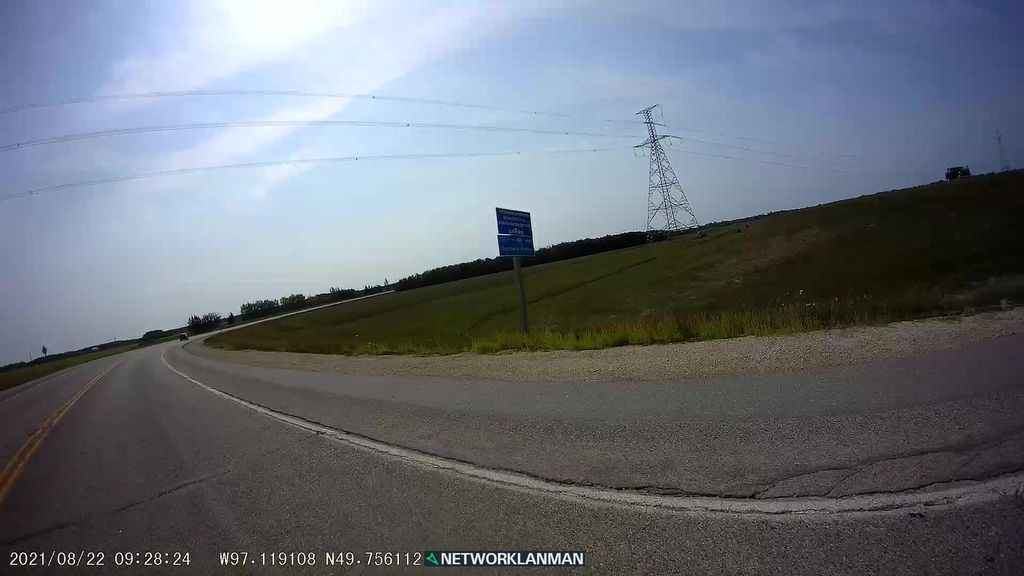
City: winnipeg